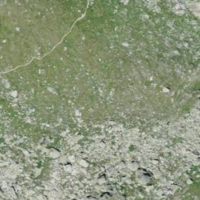
EUNIS habitat code: 26
Species observed at this site:
Marmota marmota
Phoenicurus ochruros